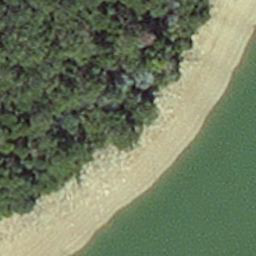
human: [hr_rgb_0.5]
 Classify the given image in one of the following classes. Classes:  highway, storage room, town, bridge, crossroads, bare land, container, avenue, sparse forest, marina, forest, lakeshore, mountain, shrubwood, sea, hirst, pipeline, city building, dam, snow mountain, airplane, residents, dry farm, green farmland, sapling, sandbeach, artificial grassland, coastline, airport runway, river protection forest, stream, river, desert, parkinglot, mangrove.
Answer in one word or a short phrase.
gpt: hirst